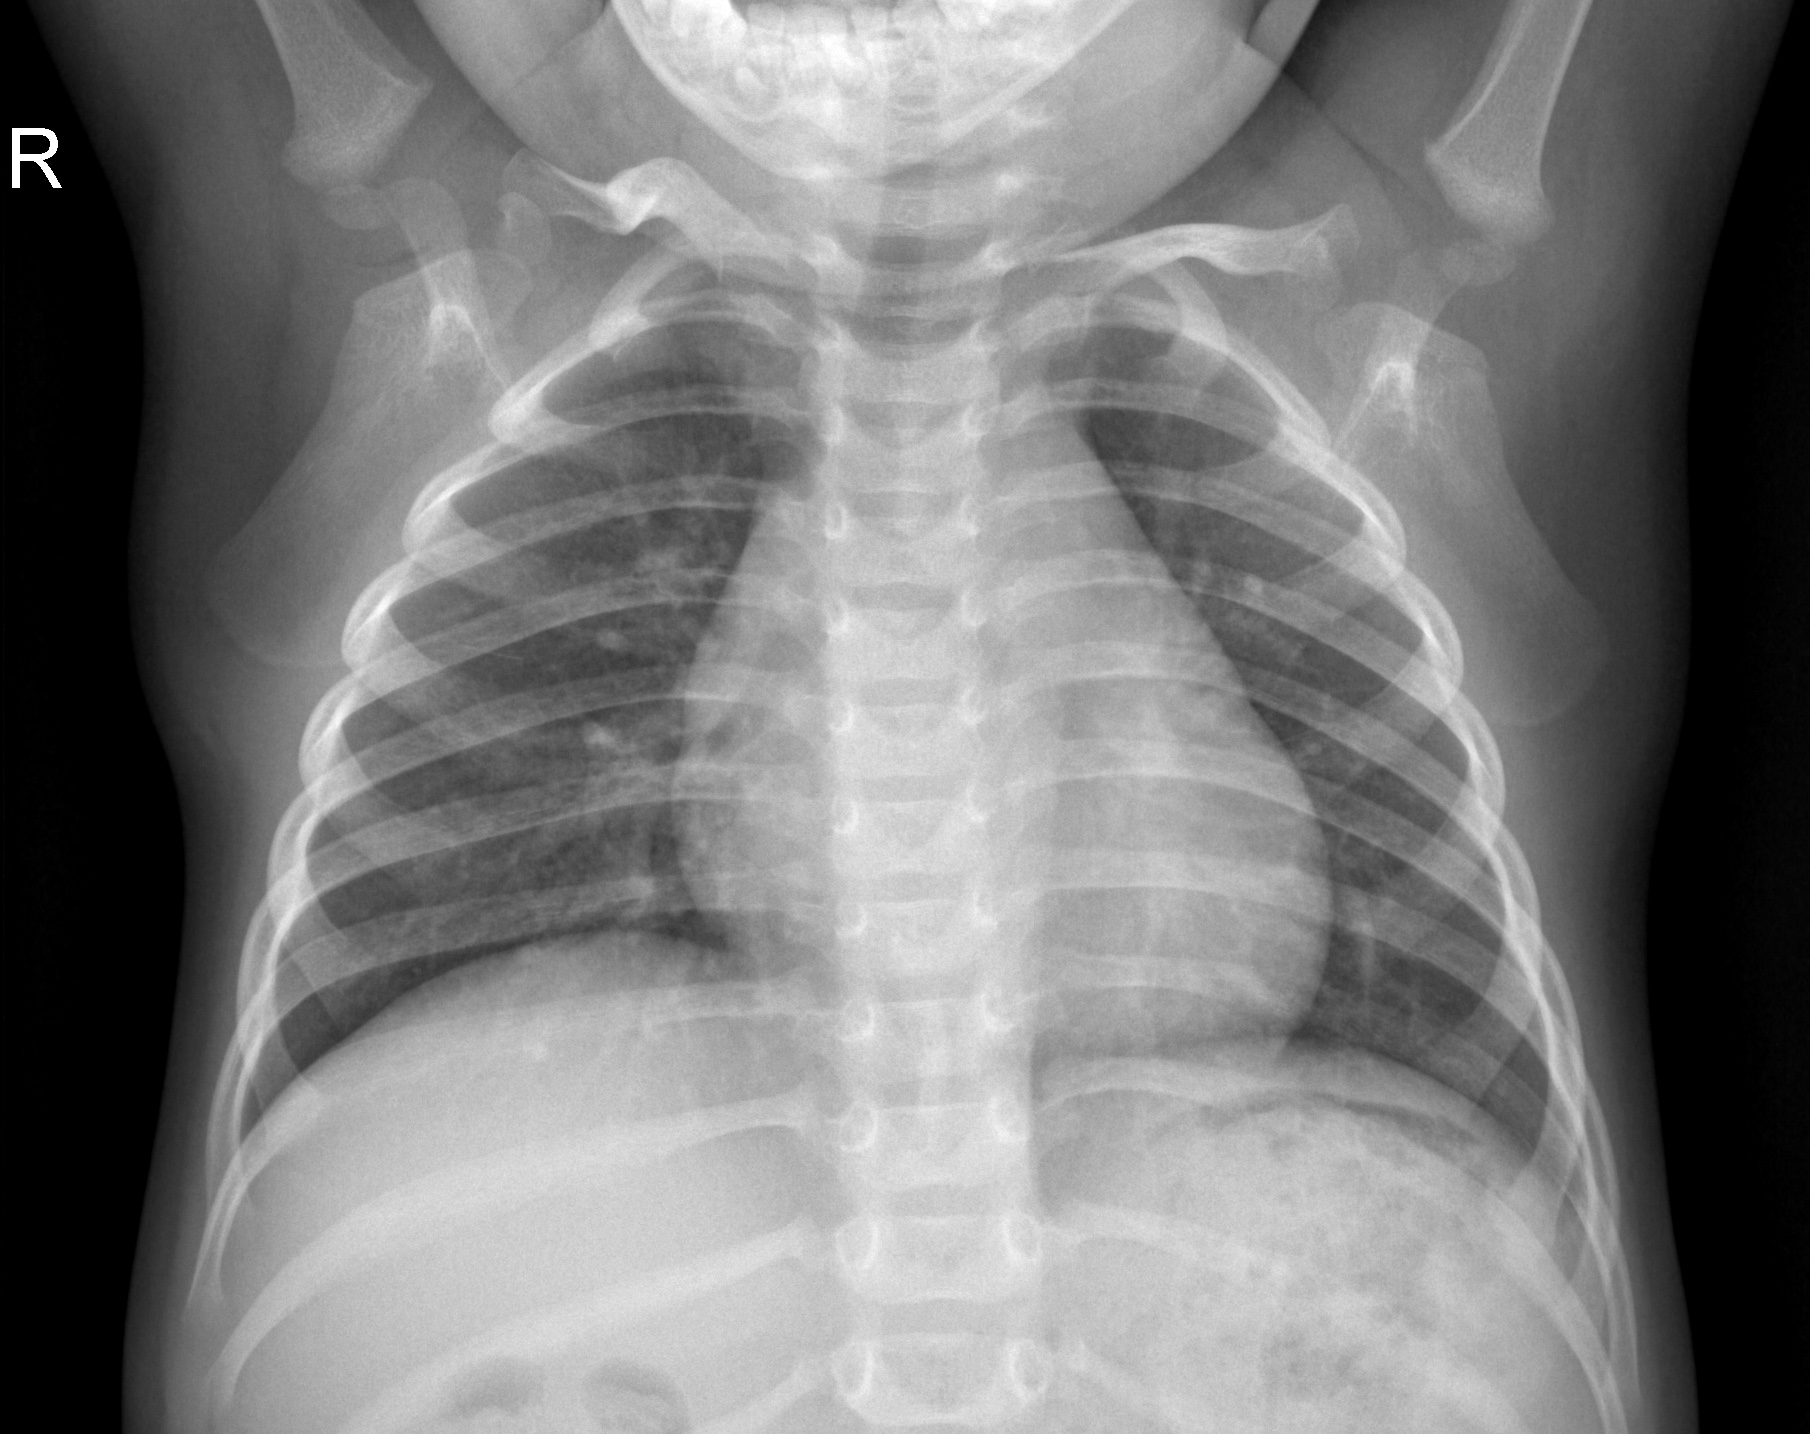
Diagnosis: NORMAL